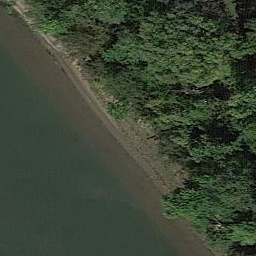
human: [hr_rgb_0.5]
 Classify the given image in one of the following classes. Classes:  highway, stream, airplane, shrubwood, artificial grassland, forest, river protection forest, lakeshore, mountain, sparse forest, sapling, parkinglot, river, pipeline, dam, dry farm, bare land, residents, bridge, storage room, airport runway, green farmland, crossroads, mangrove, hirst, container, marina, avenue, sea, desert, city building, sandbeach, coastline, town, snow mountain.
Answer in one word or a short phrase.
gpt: river protection forest